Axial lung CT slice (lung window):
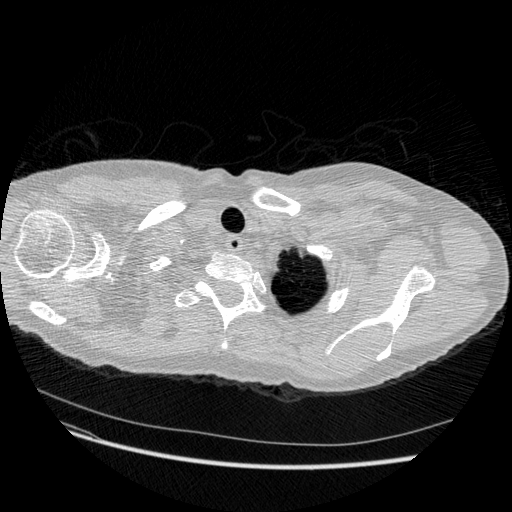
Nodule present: no